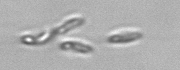
Label: Dinobryon